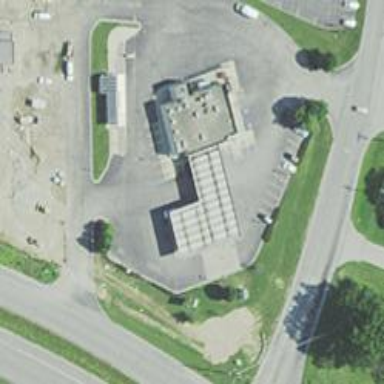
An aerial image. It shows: Convenience shop.